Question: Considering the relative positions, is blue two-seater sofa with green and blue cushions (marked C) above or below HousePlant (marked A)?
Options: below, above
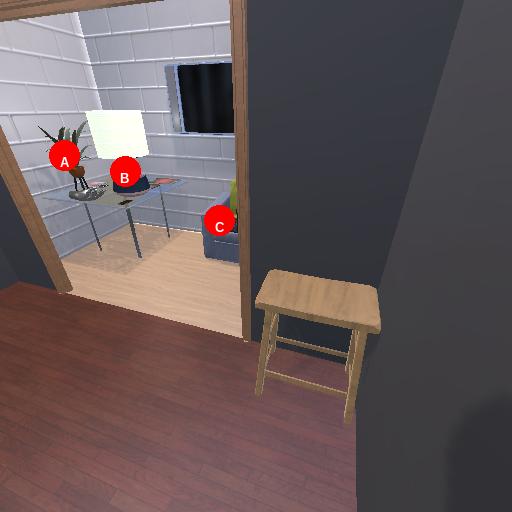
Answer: below